Field crop: tomato
Growth stage: 1
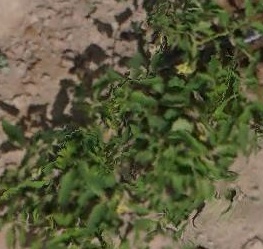
Species: tomato